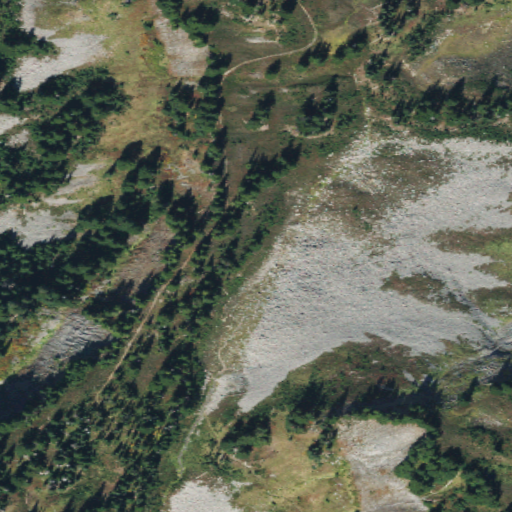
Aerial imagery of plain(s) in Washington named Saint Andrews Park containing evergreen forest, shrub, and barren land